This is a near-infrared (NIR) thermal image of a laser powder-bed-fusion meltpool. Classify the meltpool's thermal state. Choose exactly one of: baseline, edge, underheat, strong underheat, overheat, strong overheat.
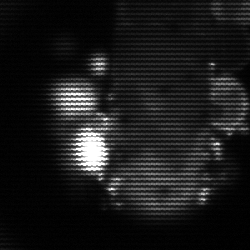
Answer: strong underheat